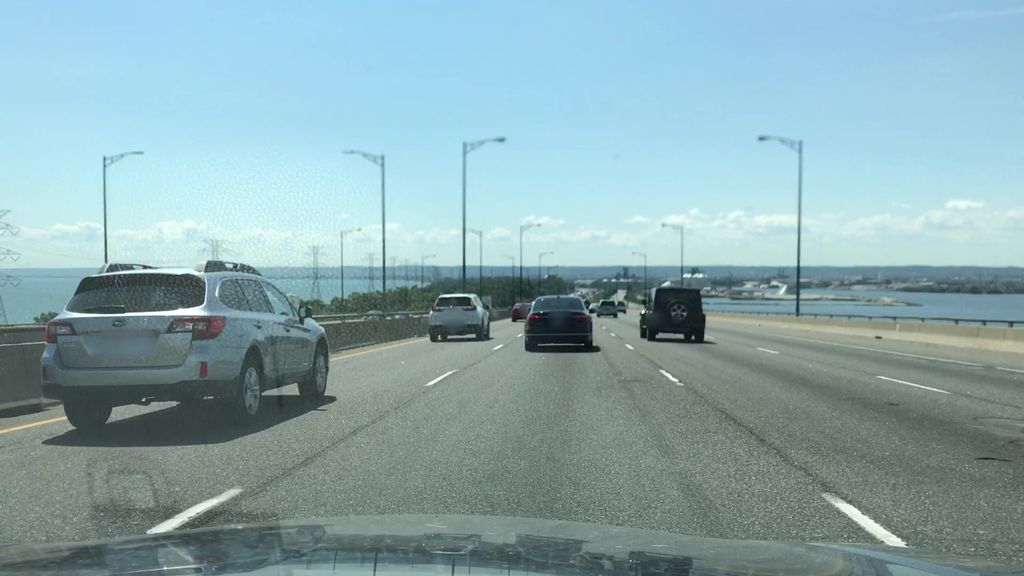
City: hamilton